Question: I'm having a bit of trouble with the indent guideline placement in netbeans. I can't remember when the problem started, but it's extremely distracting. The guide lines just cut directly through lines of code instead of preceding the indented blocks of code.

*note - Auto format does not fix this ( + + )
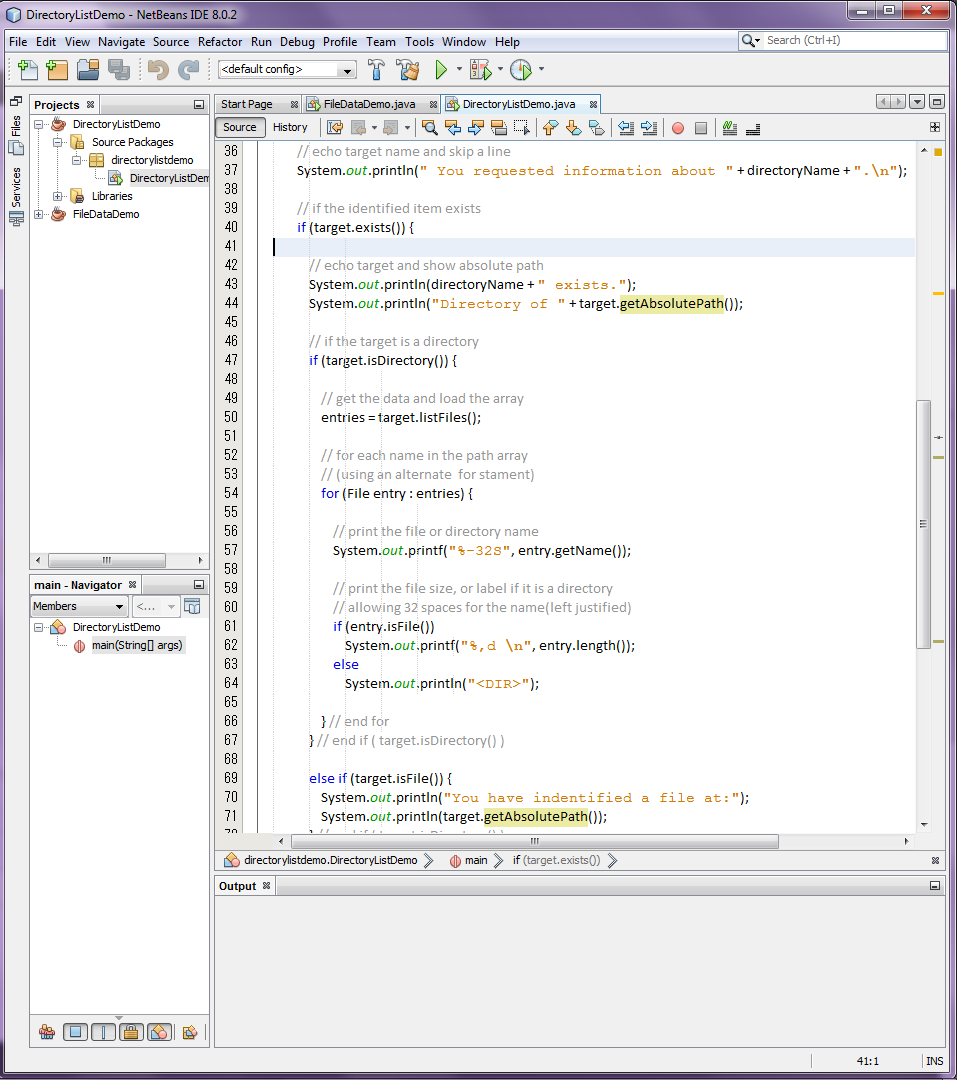
Answer: ---
Problem solved
The problem was the font. For some reason when I change the font from calibri to monospaced the indent lines are back to normal. imgur <URL>
I decided to do a little more digging and found out that mono-spaced actually varies depending on which OS is being used(courier in windows). Monospaced fonts keep all characters within the same proportions. So I'm guessing that calibri is a variable-width font(described in the wiki link). Netbeans must not adjust it's indent spacing to account for the changes in the font proportions. This causes the indent lines to look out of place, when actually the letter spacing is what throws the spacing out. I hope this information becomes useful to new users like myself. Unless you prefer the distracting lines and the squashed look, make sure the font in netbeans is a monospaced font. I recently started using Inconsolata in my editor and it's really grown on me. It looks better with Anti-A enabled in the editor so <URL> is how to enable the feature.
cheers
-shwig